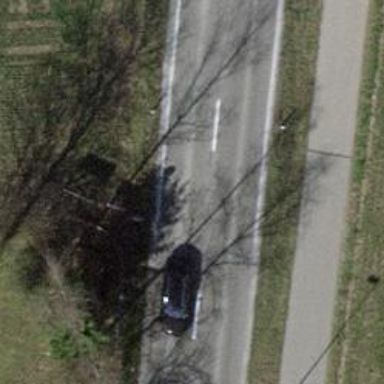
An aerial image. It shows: Secondary road with asphalt surface and sidewalks on both sides.